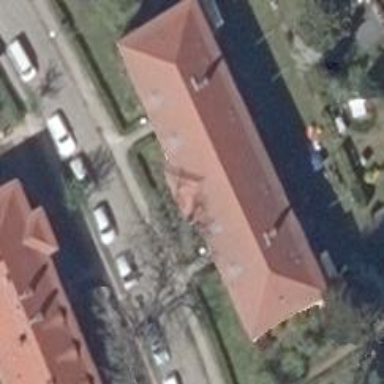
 featuring hipped roof made of red roof tiles."